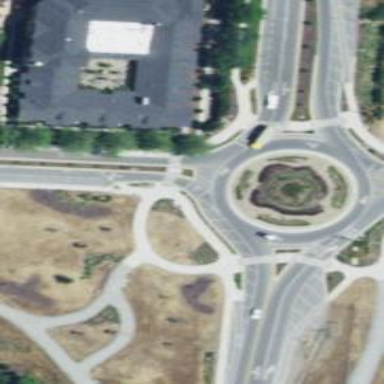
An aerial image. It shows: Secondary road leading to roundabout.